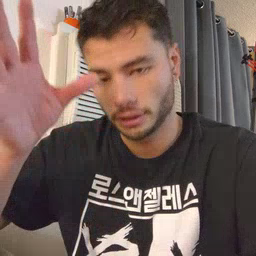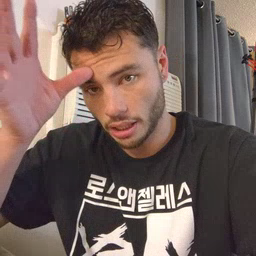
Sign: dad